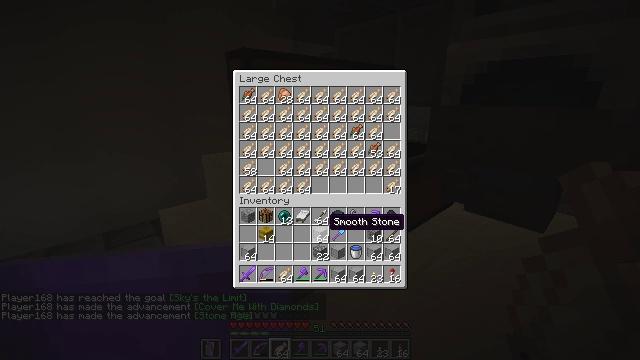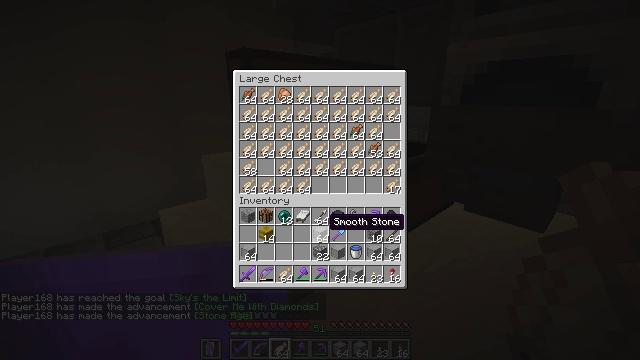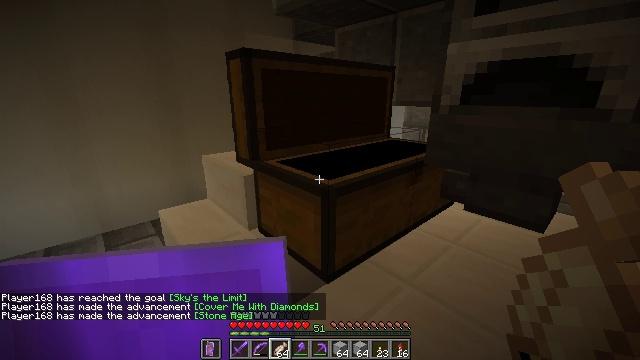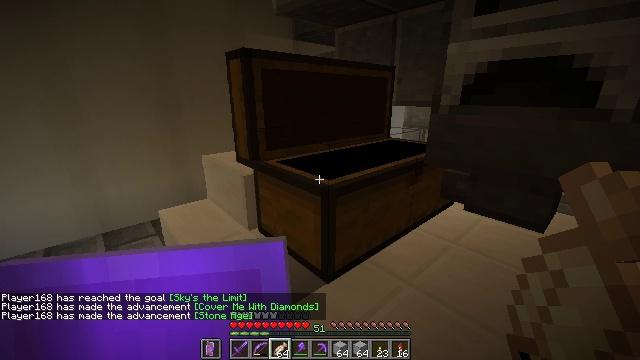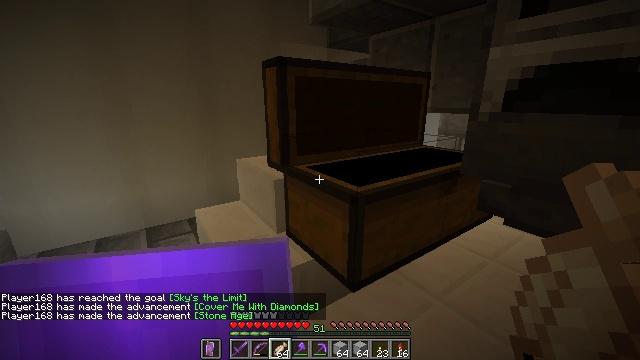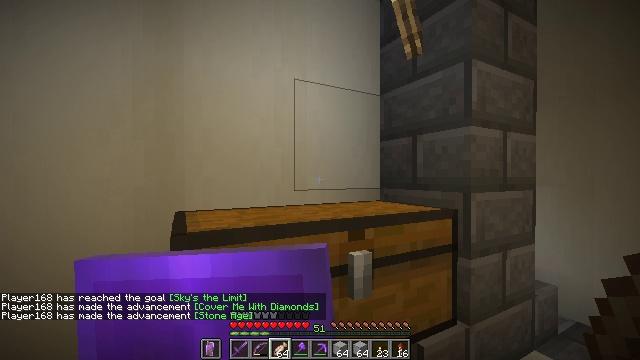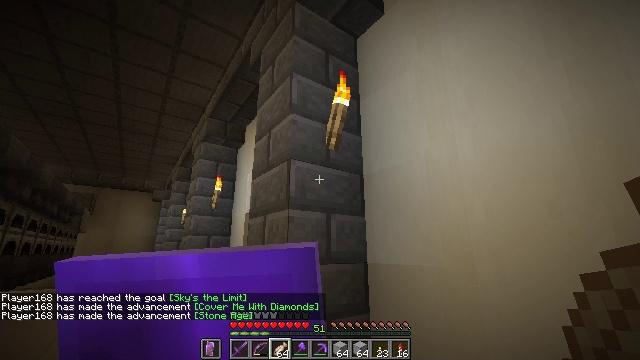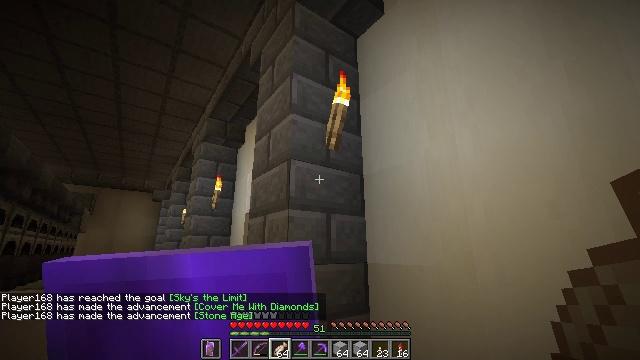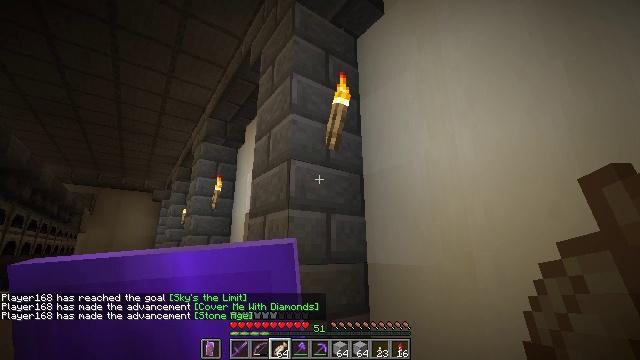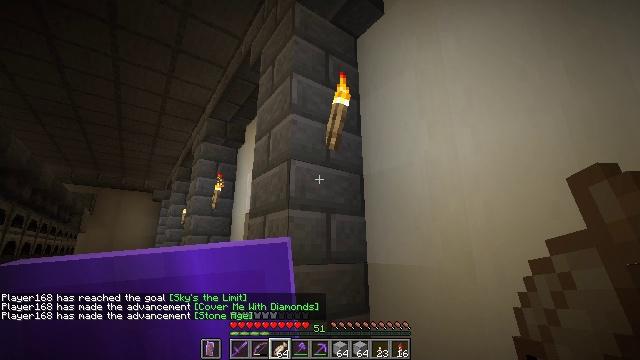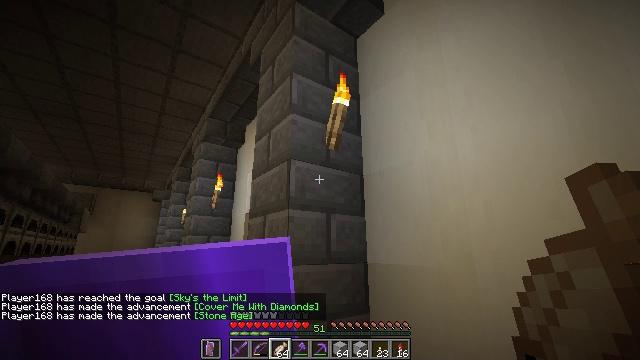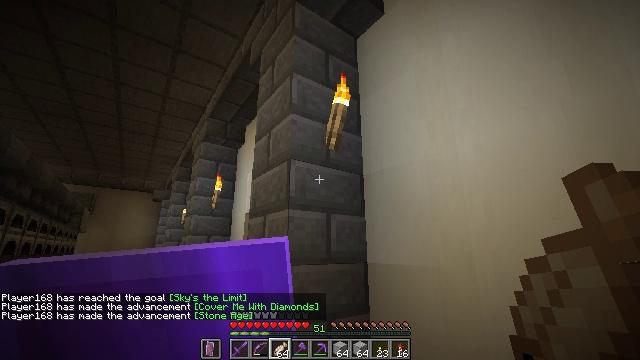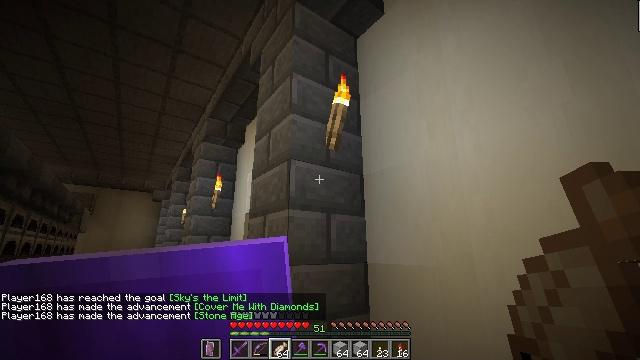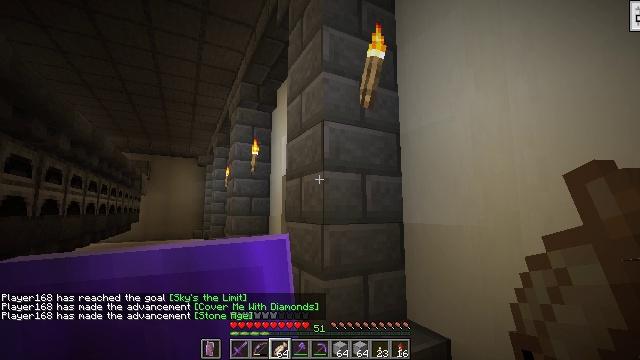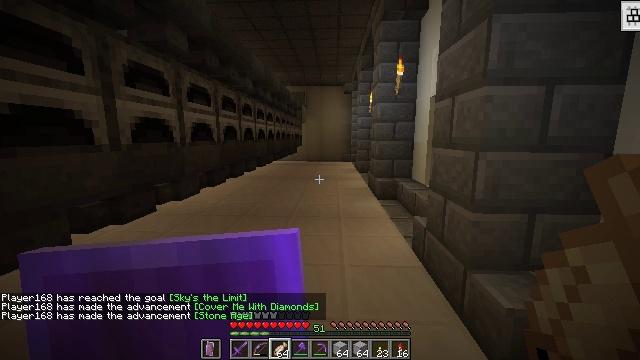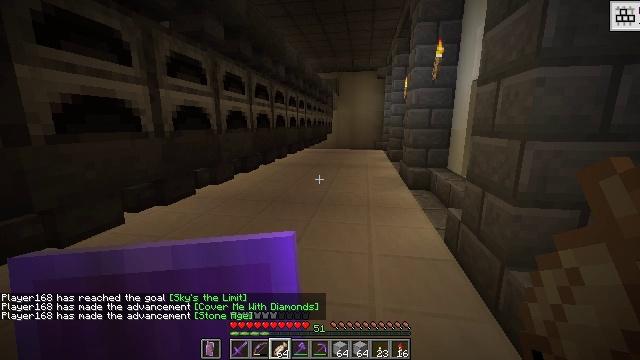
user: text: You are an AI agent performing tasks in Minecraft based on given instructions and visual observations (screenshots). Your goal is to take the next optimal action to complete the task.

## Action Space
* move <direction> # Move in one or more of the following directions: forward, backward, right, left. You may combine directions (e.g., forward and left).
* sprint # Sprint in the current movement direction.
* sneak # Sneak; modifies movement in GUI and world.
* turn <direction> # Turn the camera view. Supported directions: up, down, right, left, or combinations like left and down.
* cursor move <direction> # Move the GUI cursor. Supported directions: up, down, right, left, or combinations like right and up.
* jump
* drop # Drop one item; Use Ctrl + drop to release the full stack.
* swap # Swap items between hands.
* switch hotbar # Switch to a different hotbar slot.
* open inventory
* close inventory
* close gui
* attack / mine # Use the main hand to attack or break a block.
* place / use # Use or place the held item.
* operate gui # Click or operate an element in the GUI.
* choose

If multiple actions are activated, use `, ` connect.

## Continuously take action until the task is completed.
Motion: motion action
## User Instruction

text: Craft several smooth stone slab on the crafting table.
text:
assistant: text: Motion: no_op
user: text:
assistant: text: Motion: no_op
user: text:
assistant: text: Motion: close gui
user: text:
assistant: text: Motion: turn left and up
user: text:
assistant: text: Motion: turn left and up
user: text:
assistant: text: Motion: turn left and up
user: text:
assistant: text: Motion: no_op
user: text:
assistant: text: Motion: no_op
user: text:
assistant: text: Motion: no_op
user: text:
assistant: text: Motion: no_op
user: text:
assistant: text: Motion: no_op
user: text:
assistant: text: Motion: no_op
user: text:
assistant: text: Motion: turn left and down
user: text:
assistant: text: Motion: turn left and down
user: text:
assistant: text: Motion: turn left and down
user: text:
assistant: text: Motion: move forward
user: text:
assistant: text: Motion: move forward
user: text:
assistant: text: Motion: move forward
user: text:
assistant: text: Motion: move forward
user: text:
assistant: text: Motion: move forward, sprint, turn right and down
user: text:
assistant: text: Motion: move forward, sprint, turn right and down
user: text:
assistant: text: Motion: move forward, sprint
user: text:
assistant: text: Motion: move forward, sprint
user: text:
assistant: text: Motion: move forward, sprint
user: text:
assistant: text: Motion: move forward, sprint
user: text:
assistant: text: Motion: move forward, sprint
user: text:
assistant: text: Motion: move forward, sprint
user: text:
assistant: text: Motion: move forward, sprint
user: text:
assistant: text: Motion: move forward, sprint
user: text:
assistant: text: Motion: move forward, sprint